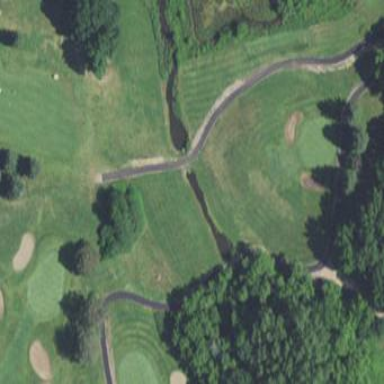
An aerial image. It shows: Area of rough grass used for golf.